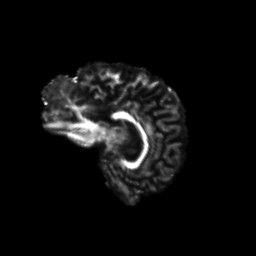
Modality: FA
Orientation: sagittal
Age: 31
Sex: male
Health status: healthy
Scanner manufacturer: siemens
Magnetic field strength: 3 T
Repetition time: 8.6 s
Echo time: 0.095 s